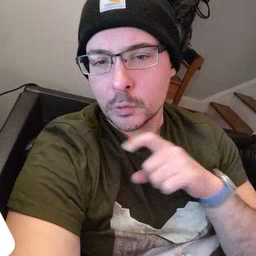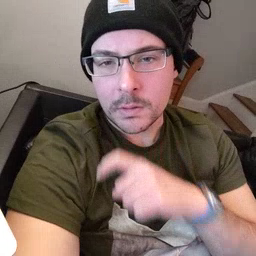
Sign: cereal